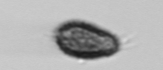
Label: Pseudochattonella_farcimen